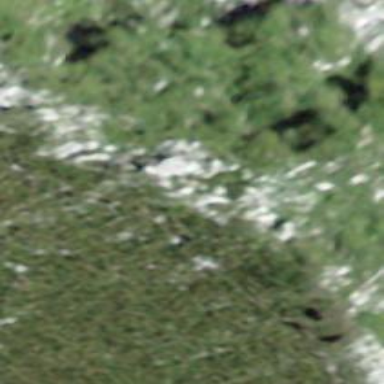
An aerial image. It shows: Natural cliff.